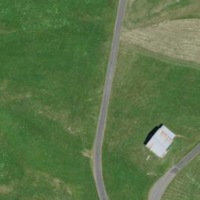
EUNIS habitat code: 24
Species observed at this site:
Centaurea scabiosa